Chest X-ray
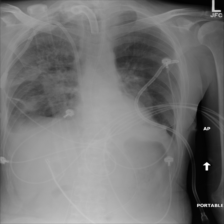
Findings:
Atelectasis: positive
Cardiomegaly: negative
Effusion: negative
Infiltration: positive
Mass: negative
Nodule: negative
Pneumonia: negative
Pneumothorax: negative
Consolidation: positive
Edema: negative
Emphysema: negative
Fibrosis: negative
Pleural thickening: negative
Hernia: negative